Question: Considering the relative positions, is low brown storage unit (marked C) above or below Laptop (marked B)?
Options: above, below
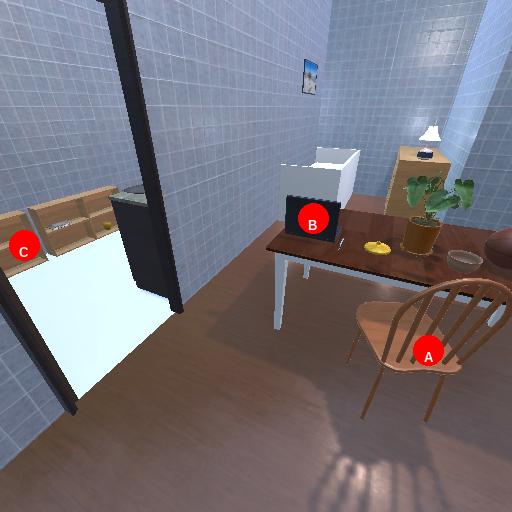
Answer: above